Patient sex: M
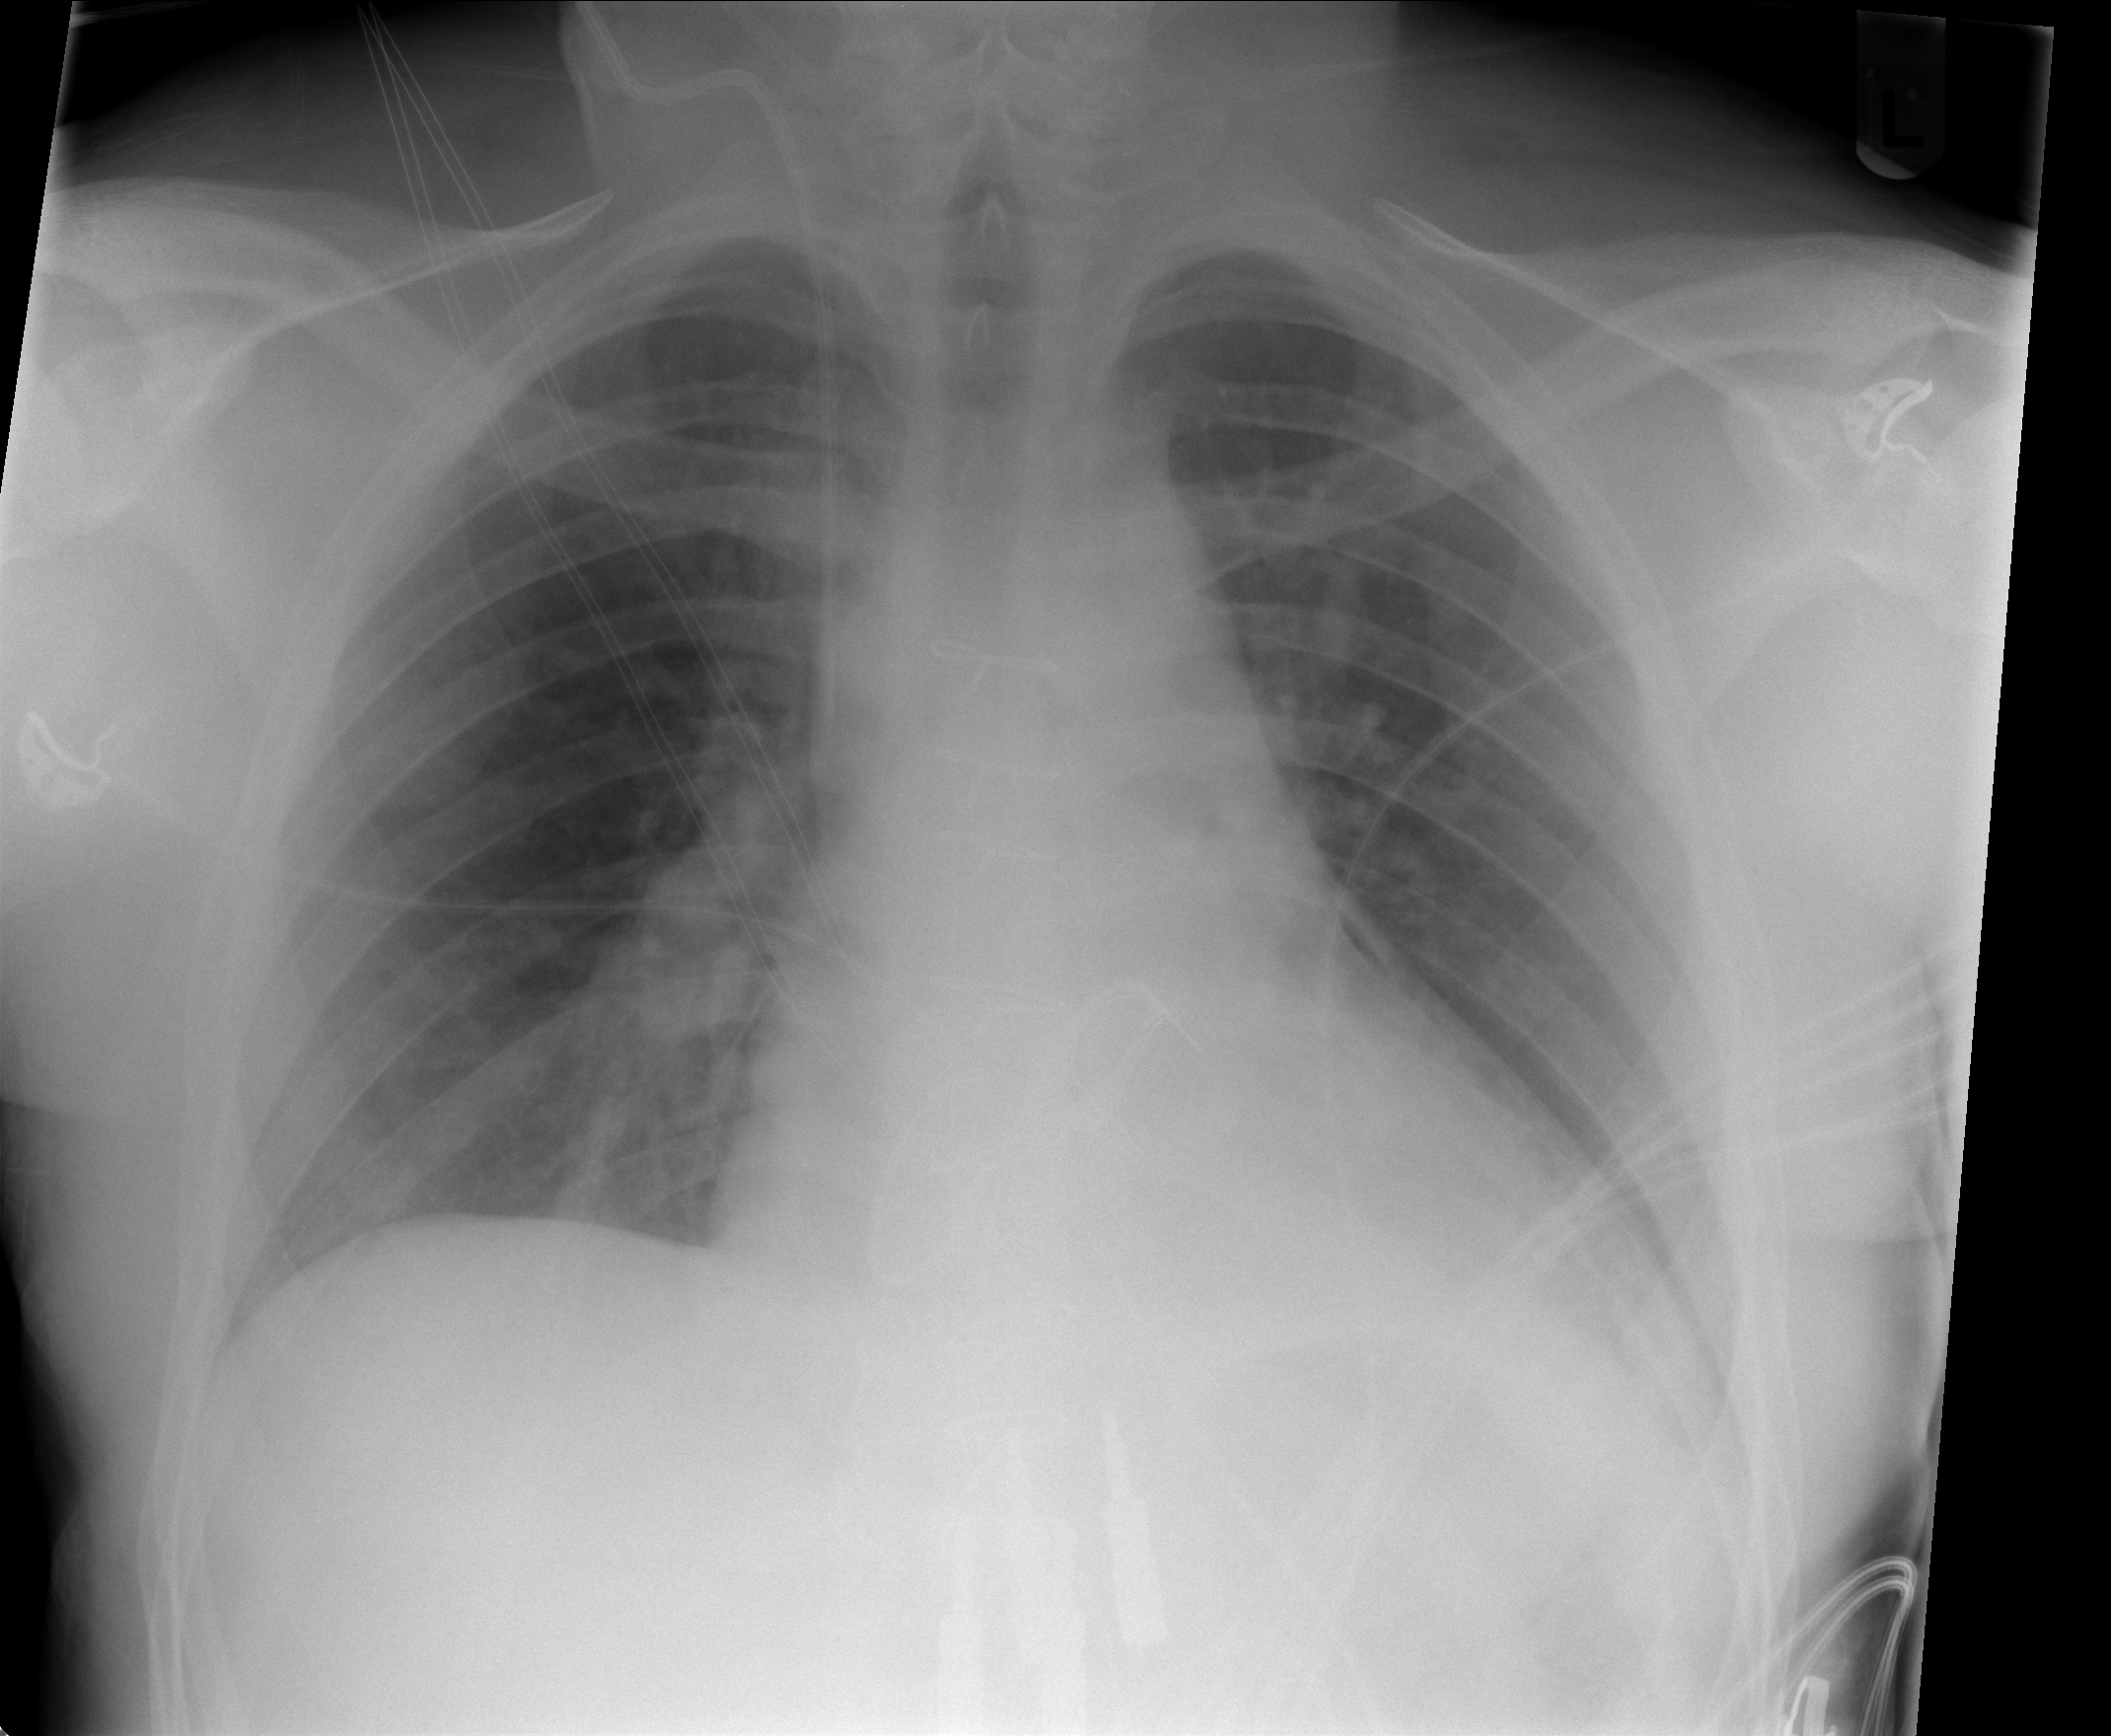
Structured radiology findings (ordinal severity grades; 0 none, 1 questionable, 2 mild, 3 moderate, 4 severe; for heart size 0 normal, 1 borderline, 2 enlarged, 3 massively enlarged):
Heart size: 2
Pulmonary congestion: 1
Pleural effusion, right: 0
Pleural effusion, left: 0
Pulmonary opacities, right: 0
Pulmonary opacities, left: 0
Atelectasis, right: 0
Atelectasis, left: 0